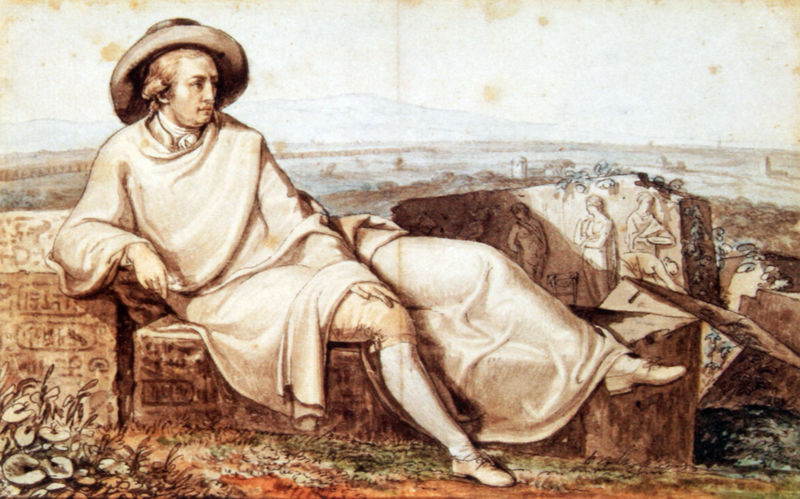
Titel: Goethe in der Campagna di Roma
Künstler: Johann Heinrich Wilhelm Tischbein
Standort: Weimar
Institution: Klassik Stiftung Weimar
Schlagwörter: berg, blätter, gemälde, hand, himmel, mann, schatten, umhang, wasser, weiß, aquarell, frauen, gelb, grün, landschaft, ocker, sitzen, stadt, braun, frisur, grau, hell, hintergrund, hut, licht, orange, profil, skizze, zeichnung, blick, gras, rot, beige, blond, hose, falten, kragen, mensch, stein, steine, bildnis, herr, hände, portrait, porträt, tischbein, öl, erde, ferne, gräser, halme, horizont, häuser, hügel, natur, busch, büsche, sträucher, boden, gewand, haare, mantel, klassizismus, pflanzen, lippen, locke, locken, turm, ranken, perücke, relief, bein, ruhe, liegen, italien, schuhe, studie, hosen, berge, fels, gebirge, mauer, grafik, geröll, hügellandschaft, rast, bank, sepia, figuren, halstuch, socken, faltenwurf, knie, liegend, krempe, strümpfe, ruine, antike, diwan, fuss, ideal, seite, schiller, kiste, ruinen, schuh, rom, buchseite, flecken, fragment, fries, gut, antik, toga, reise, kniebundhose, strumpfhosen, block, goethe, david, reliefs, tunika, strecken, faus, auflehnen, wanderung, johann, lavierung, ingres, römisch, bräunlich, steinbank, ägyptisch, dauerwelle, räkeln, inschriften, vorzeichnung, spolien, ruhend, blöcke, falz, stockflecken, campagna, hieroglyphen, städel, stiene, italienreise, wolfgang, verbleicht, hieroklyphen, sickel, bildungsreise, erdenkreis, weltbogen, weltenkreis, weltenrund, vries, zrum, goethe in der campagna, oethe